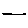
Label: line